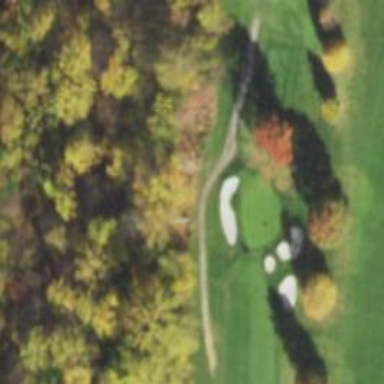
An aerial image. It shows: Path for both road and golf.